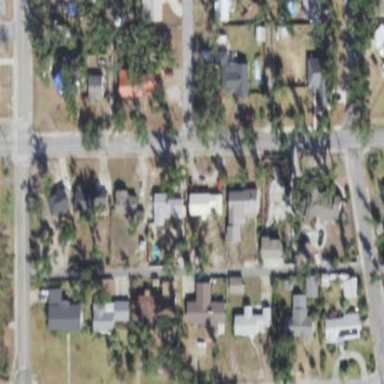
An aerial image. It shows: Single-family residential area.